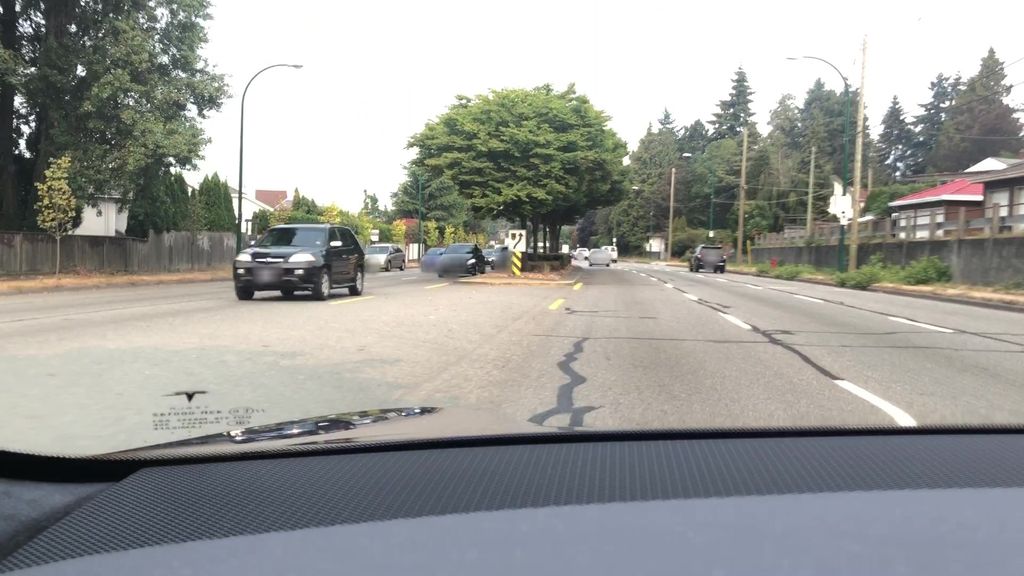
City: vancouver